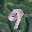
Label: 9